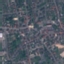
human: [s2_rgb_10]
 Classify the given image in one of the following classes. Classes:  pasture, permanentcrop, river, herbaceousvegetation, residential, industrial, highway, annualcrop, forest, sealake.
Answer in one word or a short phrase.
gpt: Residential